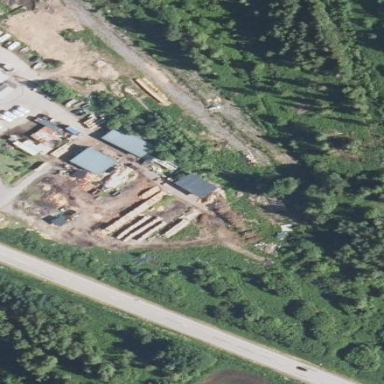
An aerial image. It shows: Industrial area that houses sawmill.